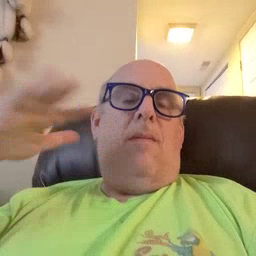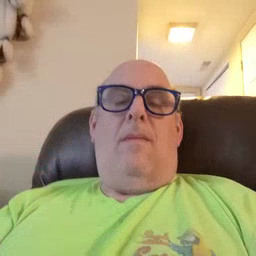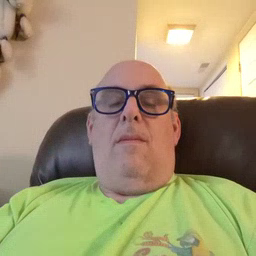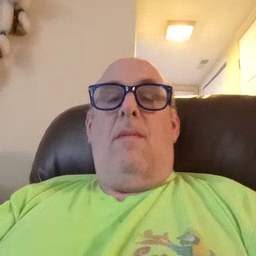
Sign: noisy